Question: I am trying to create an Android application. Currently it won't run and it will give me 2 errors.

I am unsure on how to get the first error to go away as well as the second one. When I check the console this is what I get.
'''
[2015-01-29 16:16:48 - TipCalculator] Failed to generate resource table for split ''
[2015-01-29 16:16:48 - TipCalculator] /Users/lewismenelaws/Documents/workspace/TipCalculator/res/values/dimens.xml:7: error: Error: String types not allowed (at 'textview_margin8dp' with value 'textview_margin 8dp').
[2015-01-29 16:16:48 - TipCalculator]
[2015-01-29 16:17:04 - TipCalculator] Failed to generate resource table for split ''
[2015-01-29 16:17:04 - TipCalculator] /Users/lewismenelaws/Documents/workspace/TipCalculator/res/values/dimens.xml:7: error: Error: String types not allowed (at 'textview_margin8dp' with value 'textview_margin 8dp').
[2015-01-29 16:17:04 - TipCalculator]
[2015-01-29 16:18:05 - TipCalculator] Failed to generate resource table for split ''
[2015-01-29 16:18:05 - TipCalculator] /Users/lewismenelaws/Documents/workspace/TipCalculator/res/values/dimens.xml:7: error: Error: String types not allowed (at 'textview_margin8dp' with value 'textview_margin 8dp').
[2015-01-29 16:18:05 - TipCalculator]
[2015-01-29 16:26:28 - TipCalculator] Failed to generate resource table for split ''
[2015-01-29 16:26:28 - TipCalculator] /Users/lewismenelaws/Documents/workspace/TipCalculator/res/values/dimens.xml:7: error: Error: String types not allowed (at 'textview_margin8dp' with value 'textview_margin 8dp').
[2015-01-29 16:26:28 - TipCalculator]
[2015-01-29 16:26:46 - TipCalculator] Failed to generate resource table for split ''
[2015-01-29 16:26:46 - TipCalculator] /Users/lewismenelaws/Documents/workspace/TipCalculator/res/values/dimens.xml:7: error: Error: String types not allowed (at 'textview_margin8dp' with value 'textview_margin 8dp').
[2015-01-29 16:26:46 - TipCalculator]
[2015-01-29 16:27:49 - TipCalculator] Failed to generate resource table for split ''
[2015-01-29 16:27:49 - TipCalculator] /Users/lewismenelaws/Documents/workspace/TipCalculator/res/values/dimens.xml:7: error: Error: String types not allowed (at 'textview_margin8dp' with value 'textview_margin 8dp').
[2015-01-29 16:27:49 - TipCalculator]
[2015-01-29 16:28:11 - TipCalculator] Failed to generate resource table for split ''
[2015-01-29 16:28:11 - TipCalculator] /Users/lewismenelaws/Documents/workspace/TipCalculator/res/values/dimens.xml:7: error: Error: String types not allowed (at 'textview_margin8dp' with value 'textview_margin 8dp').
[2015-01-29 16:28:11 - TipCalculator]
[2015-01-29 16:29:32 - TipCalculator] Failed to generate resource table for split ''
[2015-01-29 16:29:32 - TipCalculator] /Users/lewismenelaws/Documents/workspace/TipCalculator/res/values/dimens.xml:7: error: Error: String types not allowed (at 'textview_margin8dp' with value 'textview_margin 8dp').
[2015-01-29 16:29:32 - TipCalculator]
[2015-01-29 16:29:51 - TipCalculator] Failed to generate resource table for split ''
[2015-01-29 16:29:51 - TipCalculator] /Users/lewismenelaws/Documents/workspace/TipCalculator/res/values/dimens.xml:7: error: Error: String types not allowed (at 'textview_margin8dp' with value 'textview_margin 8dp').
[2015-01-29 16:29:51 - TipCalculator]
[2015-01-29 16:29:51 - TipCalculator] Dx
trouble writing output: already prepared
'''
I am unsure on what this means and can not find a valid solution on why this is happening. I tried to Clean/Rebuild and that still hasn't help. Thank you.
Here is the dimens.xml file:
'''
<resources>
<!-- Default screen margins, per the Android Design guidelines. -->
<dimen name="activity_horizontal_margin">16dp</dimen>
<dimen name="activity_vertical_margin">16dp</dimen>
<dimen name="textview_padding">8dp</dimen>
<dimen name="textview_margin8dp">textview_margin 8dp</dimen>
<dimen name="textview_margin">8db</dimen>
</resources>
'''
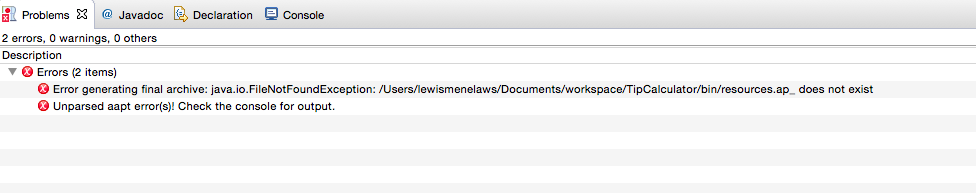
Answer: You have a typo, you are using a String value to declare the margin.
> Error: String types not allowed (at 'textview_margin8dp' with value 'textview_margin 8dp')
Here:
'''
<dimen name="textview_margin8dp">textview_margin 8dp</dimen>
'''
It should be:
'''
<dimen name="textview_margin8dp">8dp</dimen>
'''